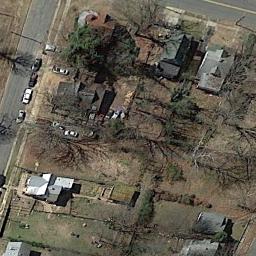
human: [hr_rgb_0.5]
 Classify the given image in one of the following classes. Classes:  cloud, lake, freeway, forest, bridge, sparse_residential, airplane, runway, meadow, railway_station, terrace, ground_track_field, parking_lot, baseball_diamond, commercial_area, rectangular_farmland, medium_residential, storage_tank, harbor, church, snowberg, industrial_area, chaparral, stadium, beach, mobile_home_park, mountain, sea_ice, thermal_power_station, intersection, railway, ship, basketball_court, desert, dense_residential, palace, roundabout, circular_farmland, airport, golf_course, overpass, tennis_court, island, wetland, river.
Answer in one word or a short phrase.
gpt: medium_residential